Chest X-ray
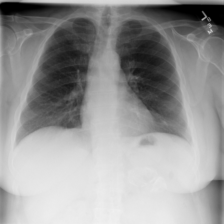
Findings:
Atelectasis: negative
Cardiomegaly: negative
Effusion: negative
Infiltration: negative
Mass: negative
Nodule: negative
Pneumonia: negative
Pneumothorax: negative
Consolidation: negative
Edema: negative
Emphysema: negative
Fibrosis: negative
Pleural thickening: negative
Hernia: negative